Question: I've implemented AndroidPlot in my app and it works fine however I need the first value one step after origin since the date is not clear.
I tried the suggested solution in the asked questions <URL> where they add the setDomainValueFormat method however error message displays:
> "method can't resolve "

Any suggestion how to start x axis domain one step after origin?
'''
plot = (XYPlot) findViewById(R.id.plot);
XYSeries series = new SimpleXYSeries(Arrays.asList(dates_in_m_seconds), Arrays.asList(values_as_numbers), "BP Status");
LineAndPointRenderer and configure them
LineAndPointFormatter seriesFormat = new LineAndPointFormatter(Color.RED, Color.GREEN,null, null);
plot.addSeries(series, seriesFormat);
// Specify x and y axes labels amount
plot.setRangeStep(StepMode.SUBDIVIDE,3);
plot.setDomainStep(StepMode.SUBDIVIDE,dates.size());
plot.getGraph().getLineLabelStyle(XYGraphWidget.Edge.BOTTOM).setFormat(new Format() {
@Override
public StringBuffer format(Object obj, StringBuffer toAppendTo, FieldPosition pos) {
Date date_Label = new Date(Math.round(((Number) obj).doubleValue()));
return format.format(date_Label, toAppendTo, pos);
}
@Override
public Object parseObject(String source, ParsePosition pos) {
return null;
}
});
plot.getGraph().getLineLabelStyle(XYGraphWidget.Edge.LEFT).setFormat(new Format() {
@Override
public StringBuffer format(Object obj, StringBuffer toAppendTo, FieldPosition pos) {
Number num = (Number) obj;
switch (num.intValue()) {
case 0:
toAppendTo.append("Low");
break;
case 1:
toAppendTo.append("Normal");
break;
case 2:
toAppendTo.append("High");
break;
default:
toAppendTo.append("Unknown");
break;
}
return toAppendTo;
}
@Override
public Object parseObject(String source, ParsePosition pos) {
return null;
}
});
}
'''
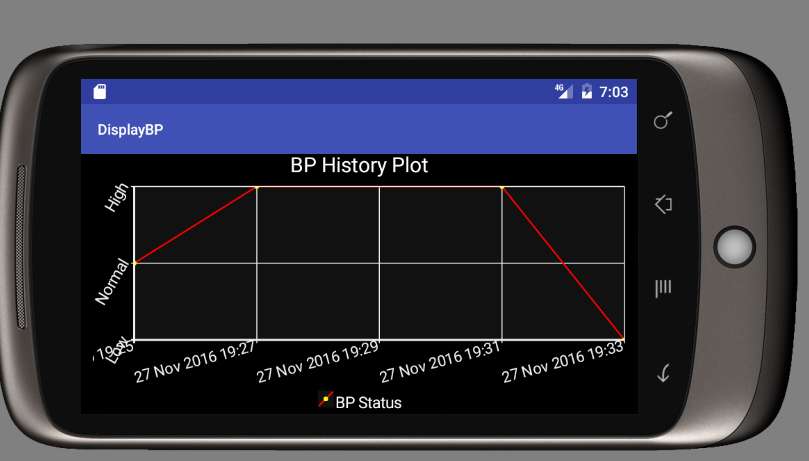
Answer: There are a few ways you can approach this problem. On the surface, it seems like maintaining strict uniform spacing between xVals is desirable, however because your xVals are not only timestamps but are rounded versions of the raw inputs, you're only going to get an approximately uniform spacing. If you want to fully solve that problem you could instantiate your XYSeries using Y_VALS_ONLY and then use dates_as_m_seconds as a lookup table to render labels in your domain Format instance.
Having said that, I've included a solution that should work with your existing code. I didnt try to compile or run it so there might be typos, but the general idea will work:
1. Manually set the domain boundaries of your plot to include some extra space before the first element in your timestamp data.
2. When you subdivide the domain area, add an extra element to make room for a new invisible step
3. Modify your domain label Format instance to skip over values < the first timestamp in your data, effectively making the new first element invisible.
Code:
'''
// this value must be final in order to be visible to the anonymous inner class instance
// of Format below. Note that this will fail miserably if you try to plot a series of
// size < 2.
final double firstX = Math.round(((Number) series.getX(0)).doubleValue());
double secondX = Math.round(((Number) series.getX(1)).doubleValue());
double lastX = Math.round(((Number) series.getX(series.size() - 1)).doubleValue());
// assuming the step interval is uniform, this is the distance between each xVal:
double stepInterval = secondX - firstX;
// add in extra space for the first "invisible index" by setting the starting
// domain boundary exactly one interval before the first actual element:
plot.setDomainBoundaries(firstX - stepInterval, lastX, BoundaryMode.FIXED);
// add an extra "invisible index":
plot.setDomainStep(StepMode.SUBDIVIDE,dates.size() + 1);
...
plot.getGraph().getLineLabelStyle(XYGraphWidget.Edge.BOTTOM).setFormat(new Format() {
@Override
public StringBuffer format(Object obj, StringBuffer toAppendTo, FieldPosition pos) {
double timestampMs = Math.round(((Number) obj).doubleValue());
// only render indices corresponding to values in the series:
if(timestampMs >= firstX) {
Date date_Label = new Date();
return format.format(date_Label, toAppendTo, pos);
}
}
@Override
public Object parseObject(String source, ParsePosition pos) {
return null;
}
});
'''